Question: I can't use a simple class in aspx.cs file. I know i should include some code to declare this class before creating an instance like
'''
User user = new User();
'''
, but I don't know the syntax. I'm new to C# and ASP.net, as you see, and can have other errors in logic so any help is appreciated

This is the code of User.cs:
'''
using System;
using System.Collections.Generic;
using System.Linq;
using System.Web;
public class User
{
public int Id
{
get { return id; }
set { id = value; }
}
public String Username
{
get { return username; }
set { username = value; }
}
public String Password
{
get { return password; }
set { password = value; }
}
}
'''
'''
using System.Web;
using System.Web.UI;
using System.Web.UI.WebControls;
using MySql.Data.MySqlClient;
public partial class _Default : System.Web.UI.Page
{
protected void Page_Load(object sender, EventArgs e)
{
if(!IsPostBack)
{
doSomething();
}
}
private void doSomething() {
User user = new User(); // error is shown
}
}
'''
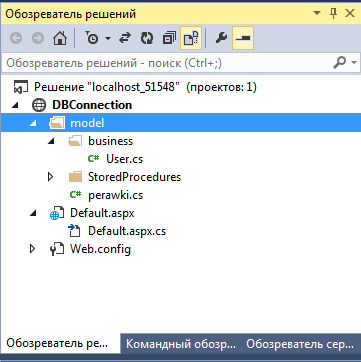
Answer: use + placing cursor in the user and you will get help on that.
## Edit 1
'''
using System;
using System.Collections.Generic;
using System.Linq;
using System.Web;
namespace DBConnection.model.business
{
public class User
{
...
'''
Then using like below in your default.aspx
'''
using DBConnection.model.business;
'''
You can get the reference of your class.